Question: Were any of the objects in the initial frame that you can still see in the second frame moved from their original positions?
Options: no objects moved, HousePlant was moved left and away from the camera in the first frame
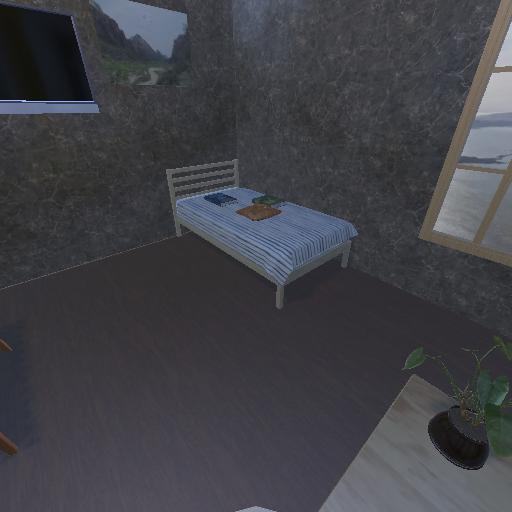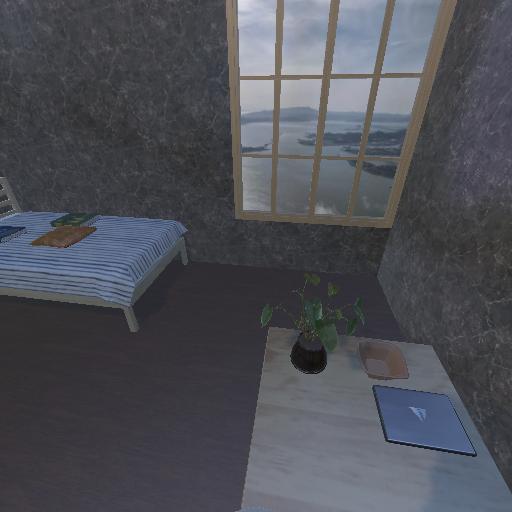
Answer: no objects moved